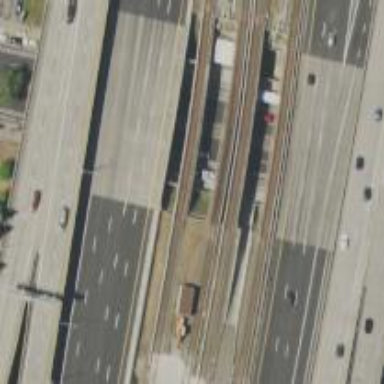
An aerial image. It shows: Bridge with electrified rails.